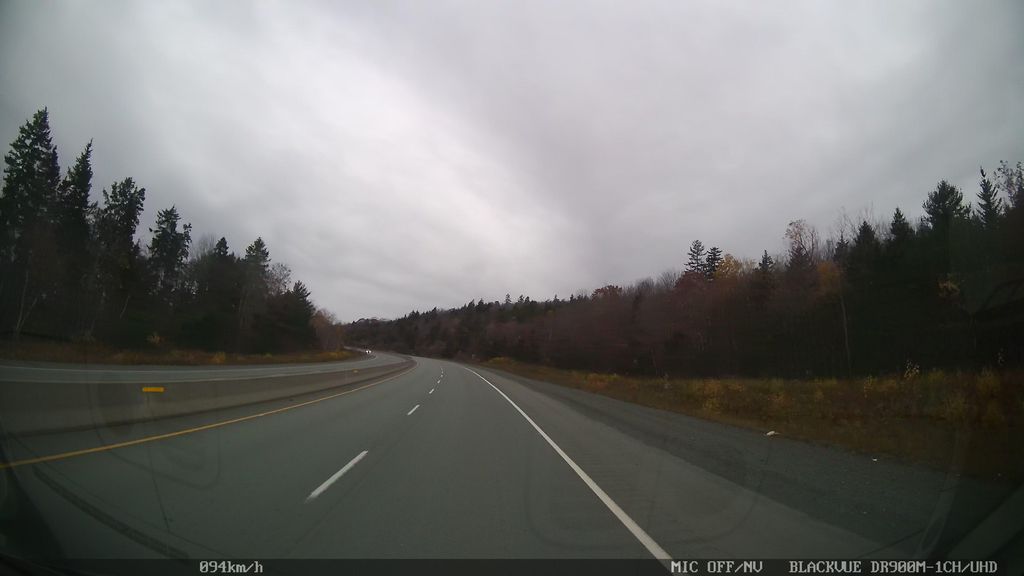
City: halifax